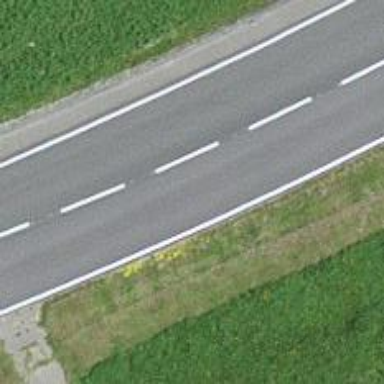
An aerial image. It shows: Primary highway.